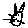
Label: cat